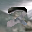
Label: 2